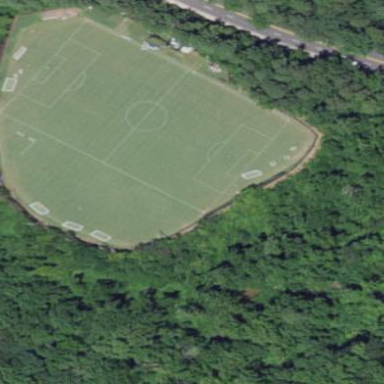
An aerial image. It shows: Soccer pitch for leisureland activities.